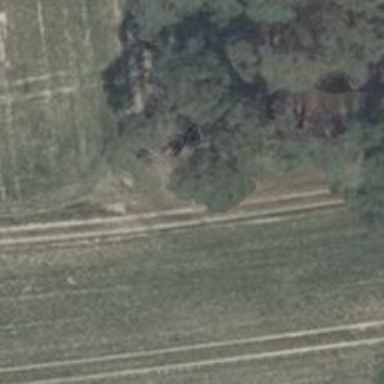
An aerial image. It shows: Hunting stand.